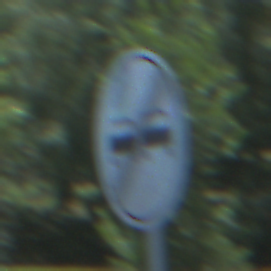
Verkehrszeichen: EndeUeberholverbot
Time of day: Midday
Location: Outdoor (Nature)
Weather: Clear
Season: Summer
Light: Natural